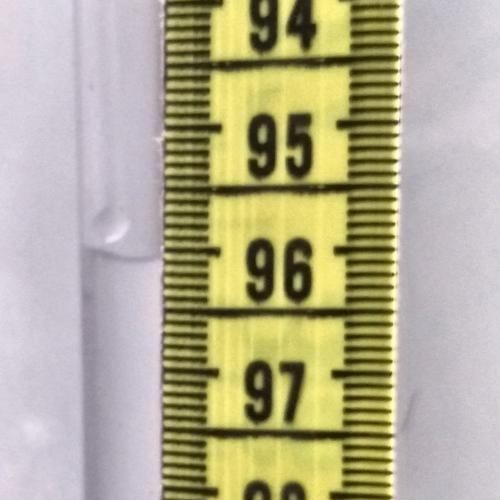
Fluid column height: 96.1 cm